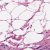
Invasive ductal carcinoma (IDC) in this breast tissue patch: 0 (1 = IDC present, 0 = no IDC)